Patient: sex F, age 35
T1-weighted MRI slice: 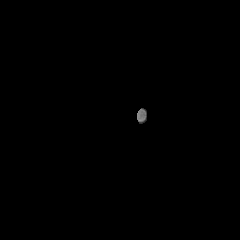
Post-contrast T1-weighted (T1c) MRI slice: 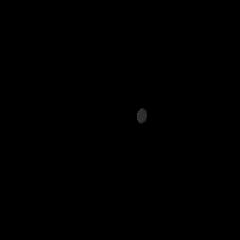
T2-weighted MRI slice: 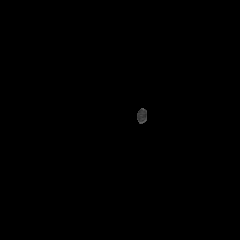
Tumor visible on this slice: no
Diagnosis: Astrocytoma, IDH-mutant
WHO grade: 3